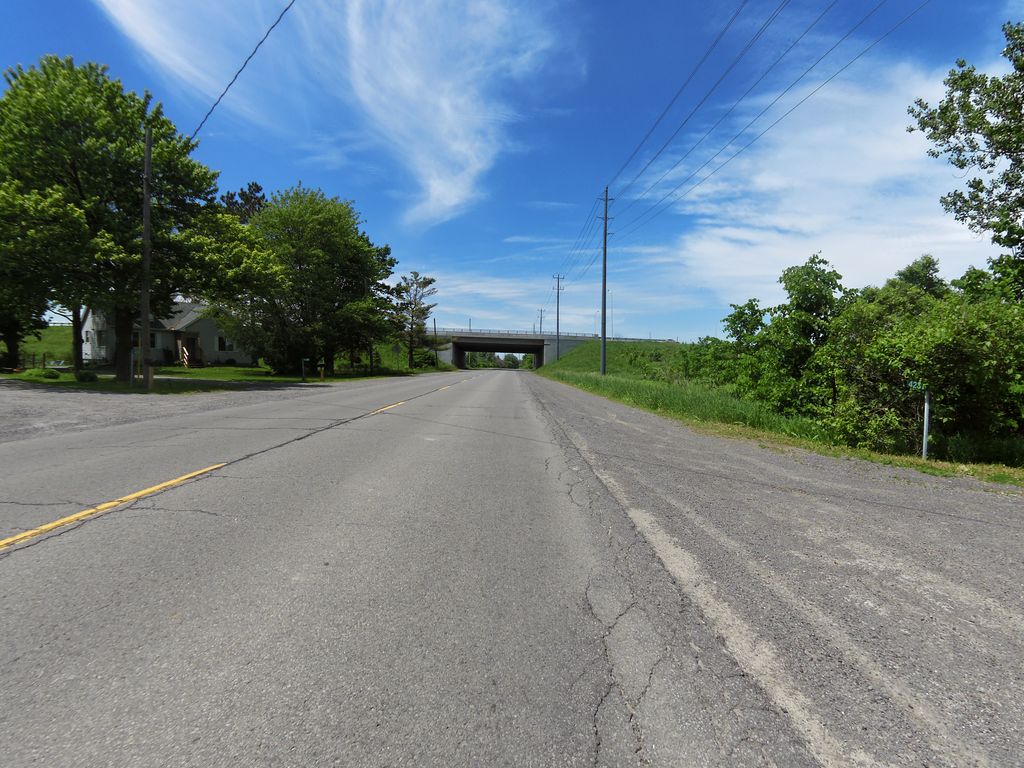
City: ottawa-gatineau